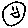
Label: smiley face